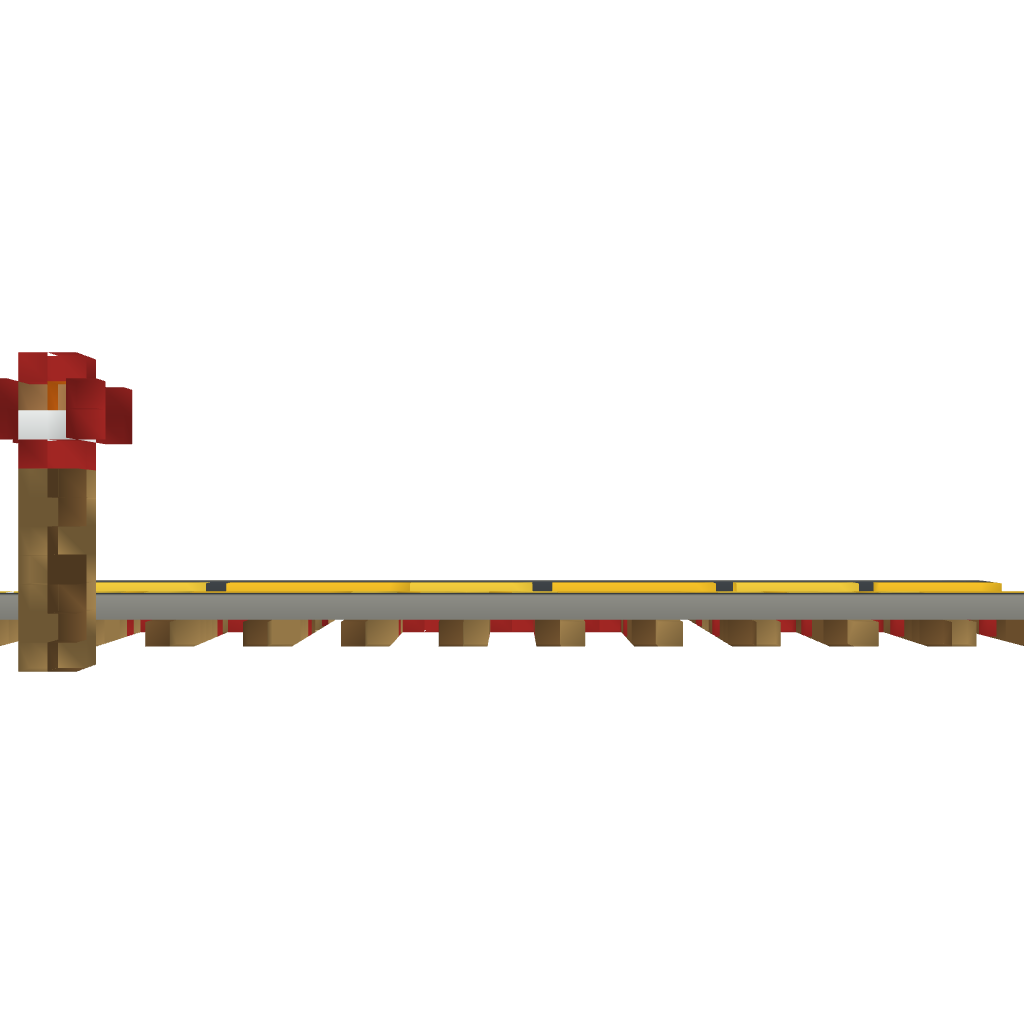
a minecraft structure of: Powered rails